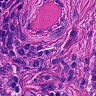
Metastatic tissue present: no